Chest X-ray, AP view. Patient: 69 years old, sex M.
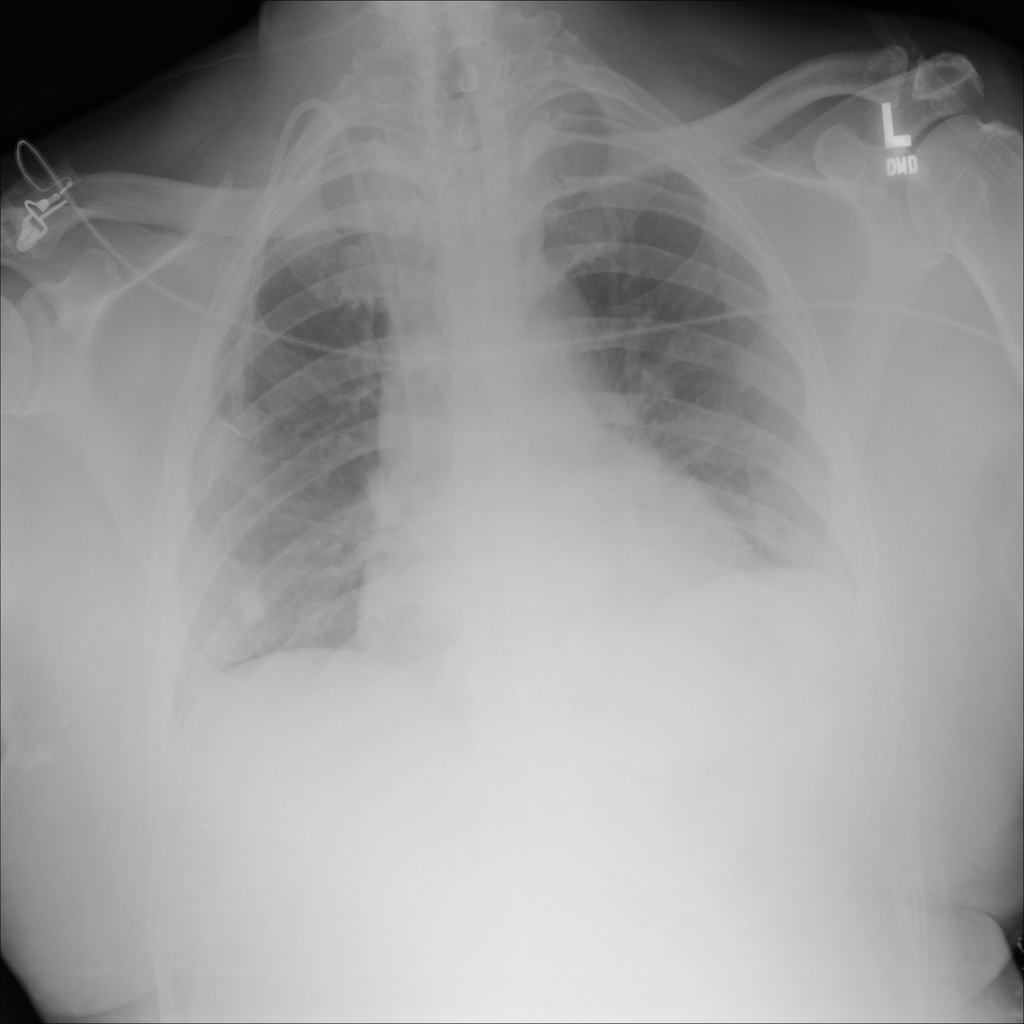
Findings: No Finding